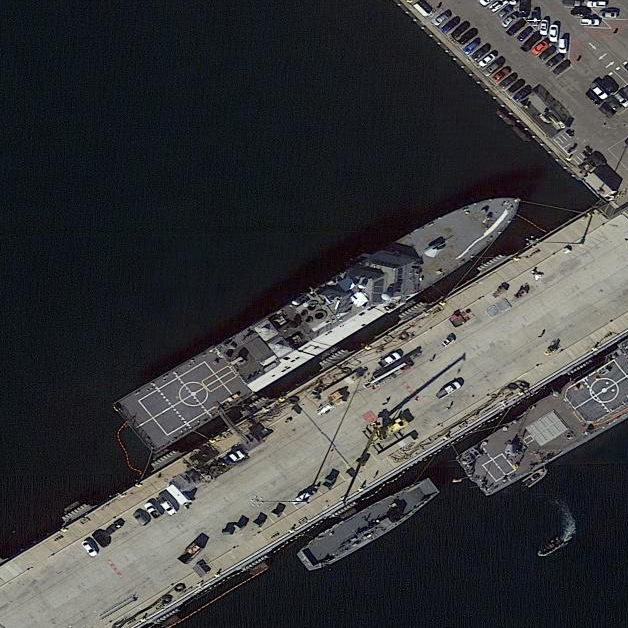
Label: Freedom-class_combat_ship